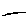
Label: line